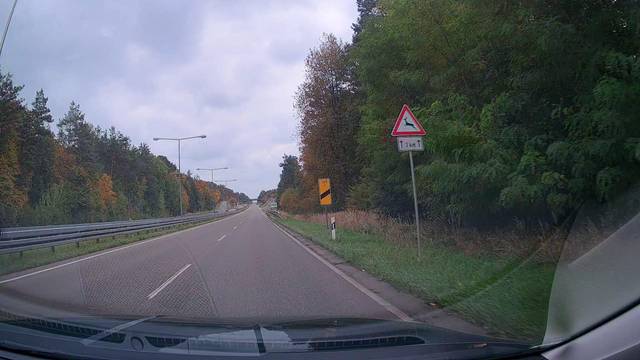
Region: Germany
Coordinates: 48.781, 9.084